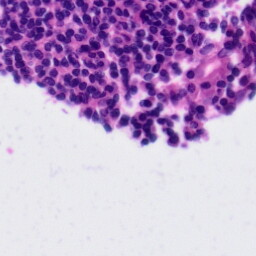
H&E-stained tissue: Tonsil